Interaction volume radius: 5 \u00c5
Interaction volume height: 10 \u00c5
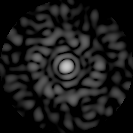
Disorder parameter: 0.8695